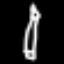
Label: pencil